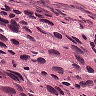
Metastatic tissue present: yes